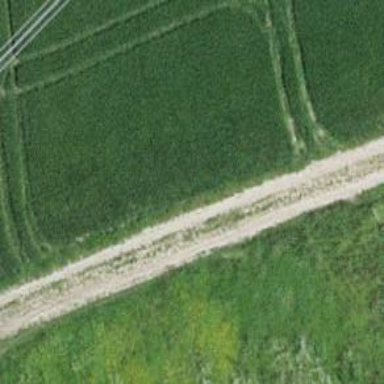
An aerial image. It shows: Gravel track with grade 4 quality.